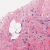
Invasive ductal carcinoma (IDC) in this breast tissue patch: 0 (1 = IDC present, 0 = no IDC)